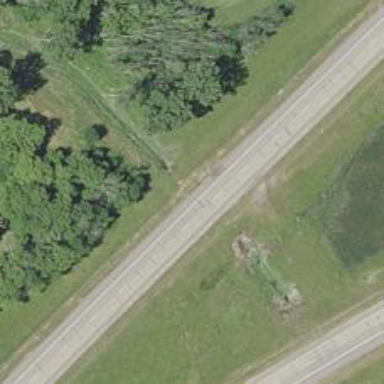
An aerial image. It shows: Culvert tunnel.